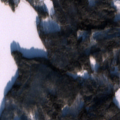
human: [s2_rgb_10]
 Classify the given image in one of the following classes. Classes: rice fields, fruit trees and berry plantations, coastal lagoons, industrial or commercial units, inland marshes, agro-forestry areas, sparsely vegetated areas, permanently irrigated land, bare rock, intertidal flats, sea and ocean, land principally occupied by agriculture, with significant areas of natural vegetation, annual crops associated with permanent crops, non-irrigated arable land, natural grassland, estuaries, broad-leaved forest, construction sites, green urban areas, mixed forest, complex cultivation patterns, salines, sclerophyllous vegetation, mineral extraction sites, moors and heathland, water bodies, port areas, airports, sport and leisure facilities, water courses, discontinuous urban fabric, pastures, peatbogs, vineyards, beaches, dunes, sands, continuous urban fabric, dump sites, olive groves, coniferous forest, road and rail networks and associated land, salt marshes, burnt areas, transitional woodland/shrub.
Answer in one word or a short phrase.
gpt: land principally occupied by agriculture, with significant areas of natural vegetation, coniferous forest, mixed forest, water bodies